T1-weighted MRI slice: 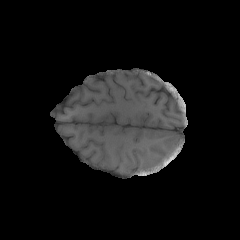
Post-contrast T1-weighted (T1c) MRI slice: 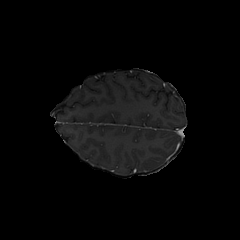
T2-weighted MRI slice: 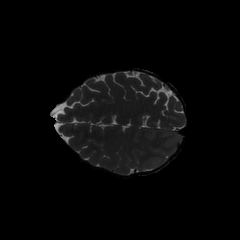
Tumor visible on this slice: no